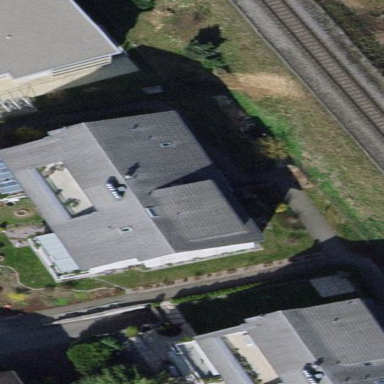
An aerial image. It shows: Building with gabled roof that is colored grey.